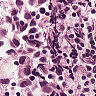
Metastatic tissue present: yes